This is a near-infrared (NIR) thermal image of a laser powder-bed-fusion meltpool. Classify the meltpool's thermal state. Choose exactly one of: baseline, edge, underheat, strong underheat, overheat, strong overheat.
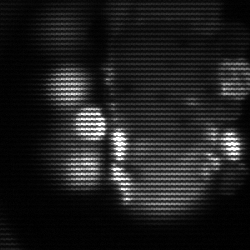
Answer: strong underheat